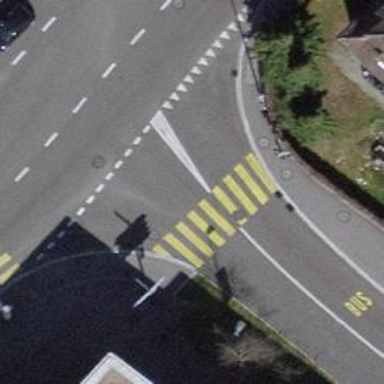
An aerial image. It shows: Crossing with traffic signals.